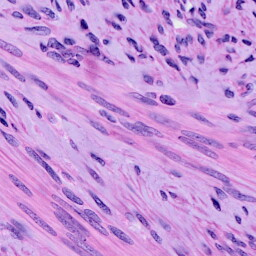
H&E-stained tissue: Cervix